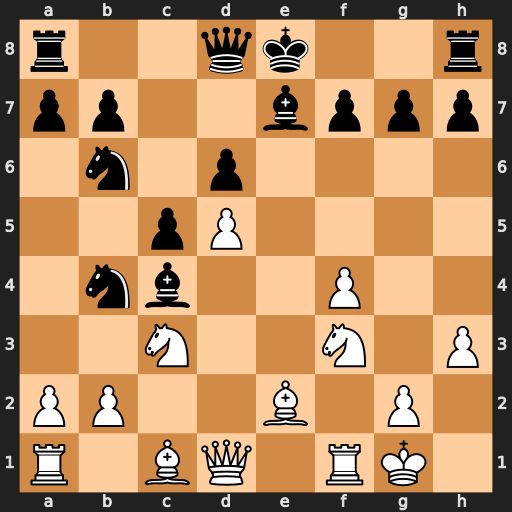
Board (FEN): r2qk2r/pp2bppp/1n1p4/2pP4/1nb2P2/2N2N1P/PP2B1P1/R1BQ1RK1
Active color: w
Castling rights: kq
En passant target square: -
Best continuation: Bxc4 Nxc4 a3